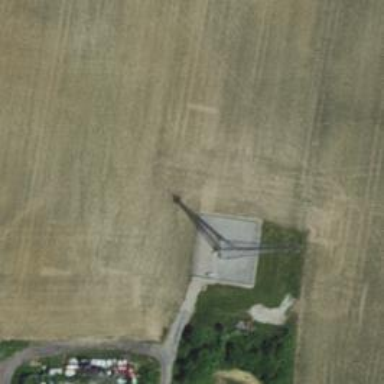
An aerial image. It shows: Mast structure.